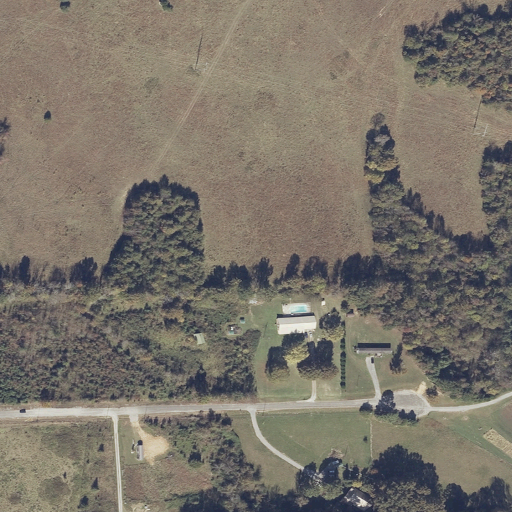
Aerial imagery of valley in Alabama named Tanyard Hollow containing pasture, deciduous forest, open development, low intensity development, and mixed forest